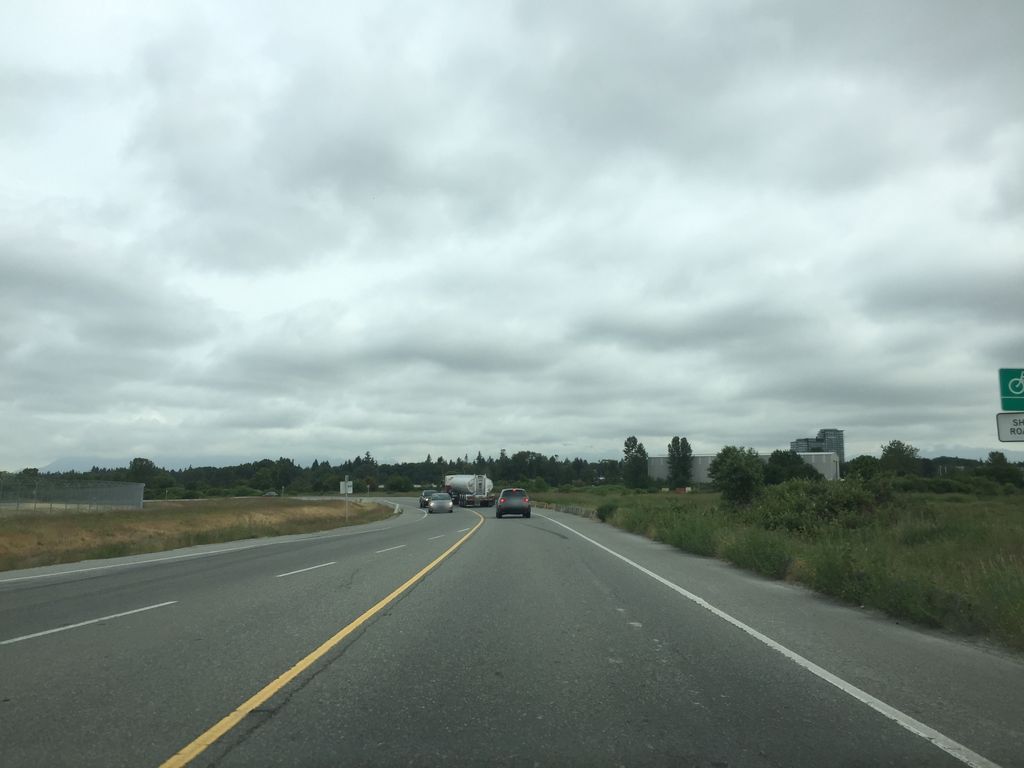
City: vancouver